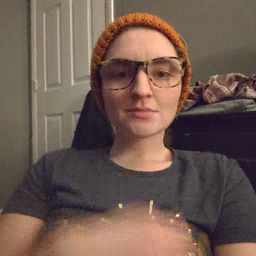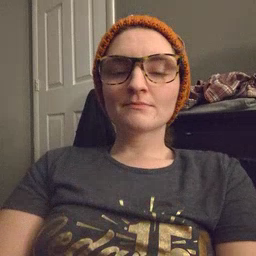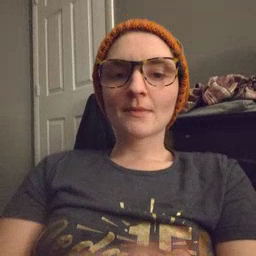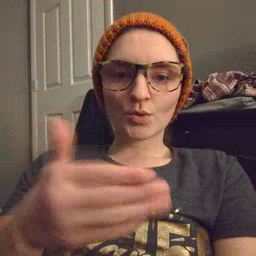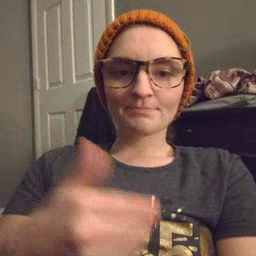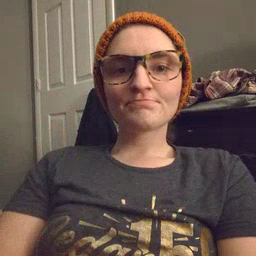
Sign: room